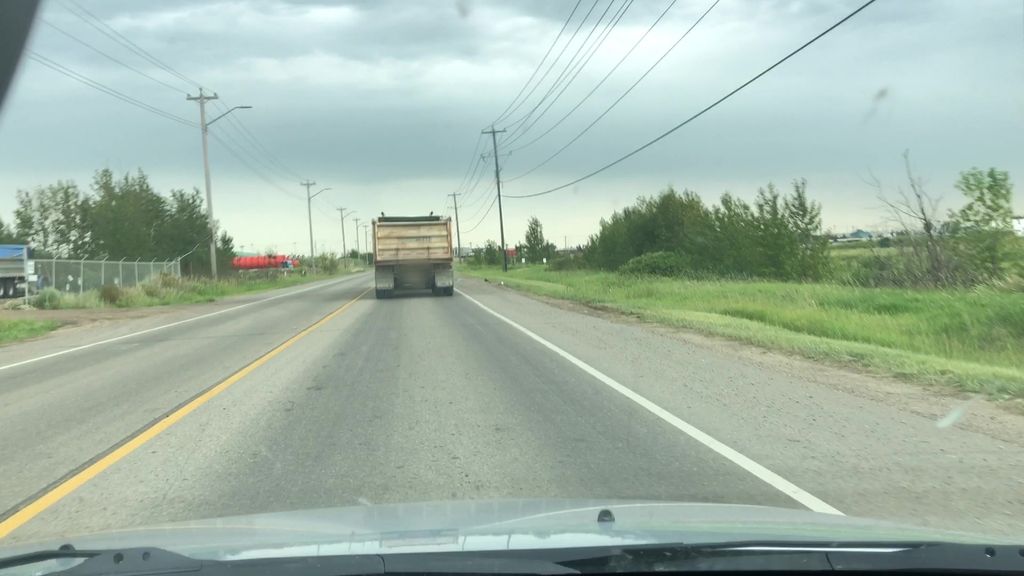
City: edmonton